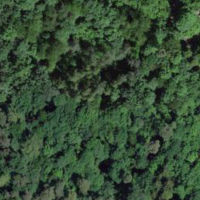
EUNIS habitat code: 41
Species observed at this site:
Ajuga reptans